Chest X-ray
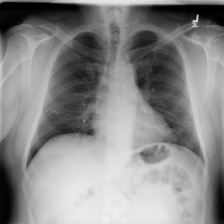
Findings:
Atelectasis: positive
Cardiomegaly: negative
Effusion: negative
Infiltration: negative
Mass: negative
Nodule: negative
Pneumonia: negative
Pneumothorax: negative
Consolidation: negative
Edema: negative
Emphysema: negative
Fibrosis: negative
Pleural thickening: negative
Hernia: negative